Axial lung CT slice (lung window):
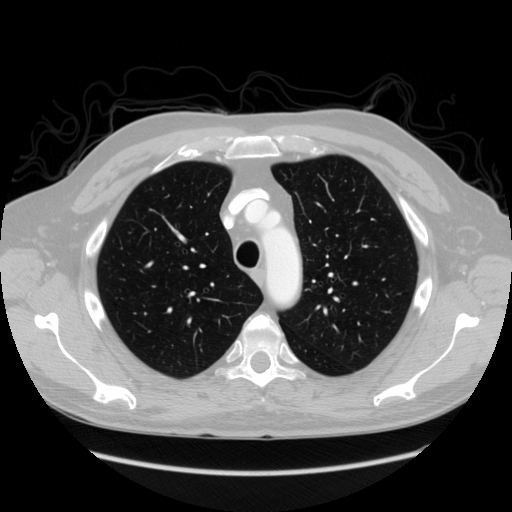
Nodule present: no